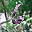
Label: 6